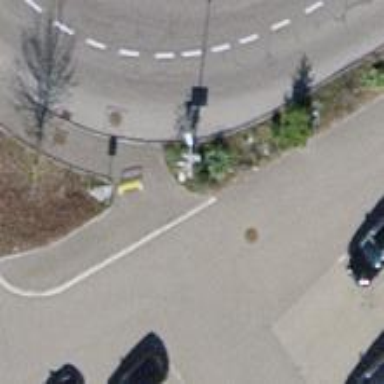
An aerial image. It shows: Cycle barrier.